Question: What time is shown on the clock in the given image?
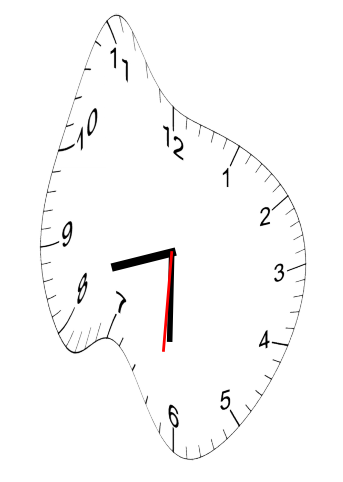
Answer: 08:30:31